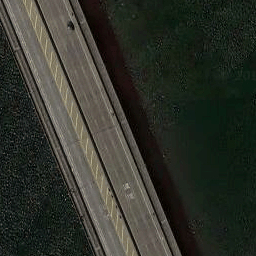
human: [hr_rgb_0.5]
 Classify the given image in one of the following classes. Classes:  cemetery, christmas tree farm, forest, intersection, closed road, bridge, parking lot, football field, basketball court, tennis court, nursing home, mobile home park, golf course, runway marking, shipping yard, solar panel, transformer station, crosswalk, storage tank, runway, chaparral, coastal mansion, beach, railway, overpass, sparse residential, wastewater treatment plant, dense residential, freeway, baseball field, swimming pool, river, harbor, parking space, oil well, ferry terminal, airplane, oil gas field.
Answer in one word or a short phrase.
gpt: bridge